Interaction volume radius: 5 \u00c5
Interaction volume height: 15 \u00c5
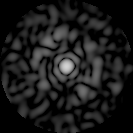
Disorder parameter: 0.8398